Aerial crown-view tile of a tropical tree (Barro Colorado Island, Panama), acquired 20241112:
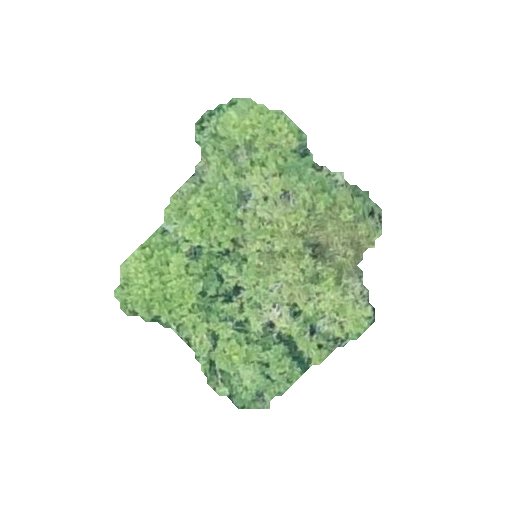
Species: Alseis blackiana
GBIF accepted scientific name: Alseis blackiana
Crown area: 77.765 m²